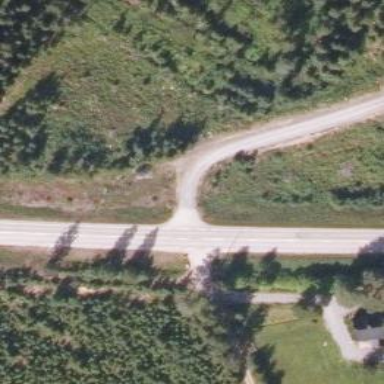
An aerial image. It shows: Asphalt road classified as trunk highway.